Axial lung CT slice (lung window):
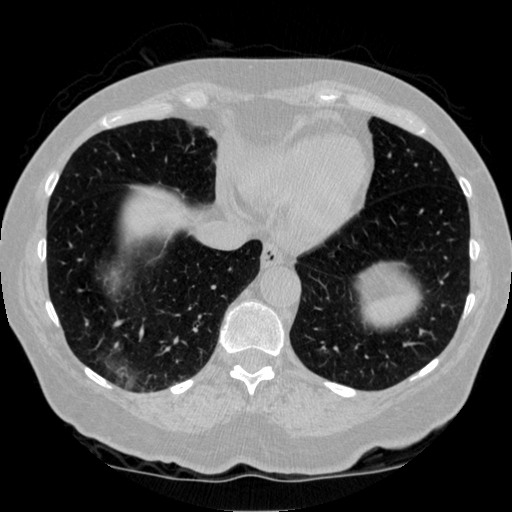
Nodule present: no